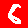
Digit: 6